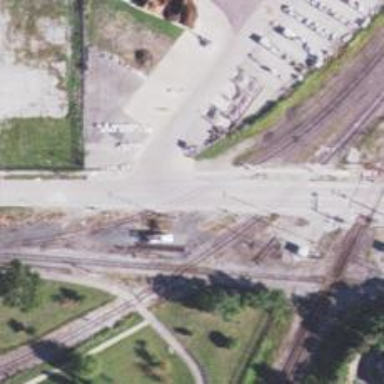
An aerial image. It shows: Level crossing with lights on the railway.